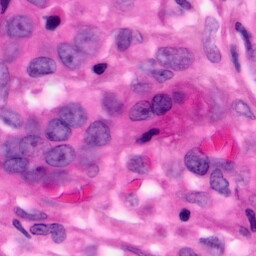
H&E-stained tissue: Pancreatic